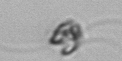
Label: flagellate_morphotype1